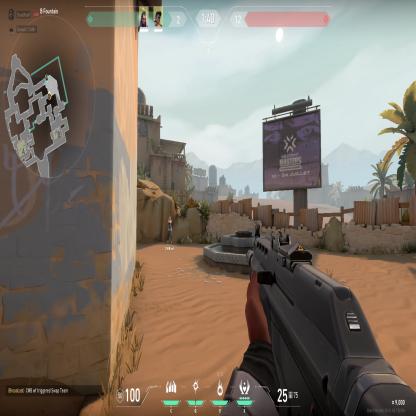
Label: teammate